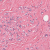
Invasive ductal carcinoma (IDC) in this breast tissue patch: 0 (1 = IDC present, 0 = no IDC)